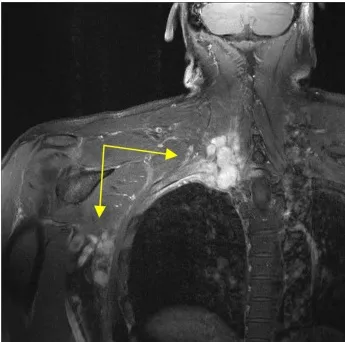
The right pleura.
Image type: radiology (mri)